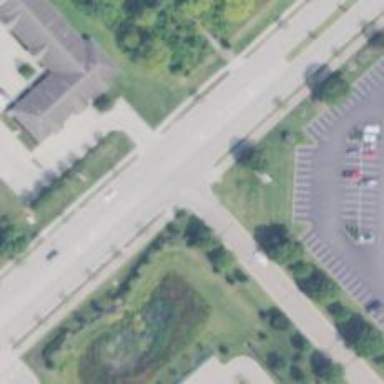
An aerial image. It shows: Marked crossing on the road.